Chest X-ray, PA view. Patient: 51 years old, sex M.
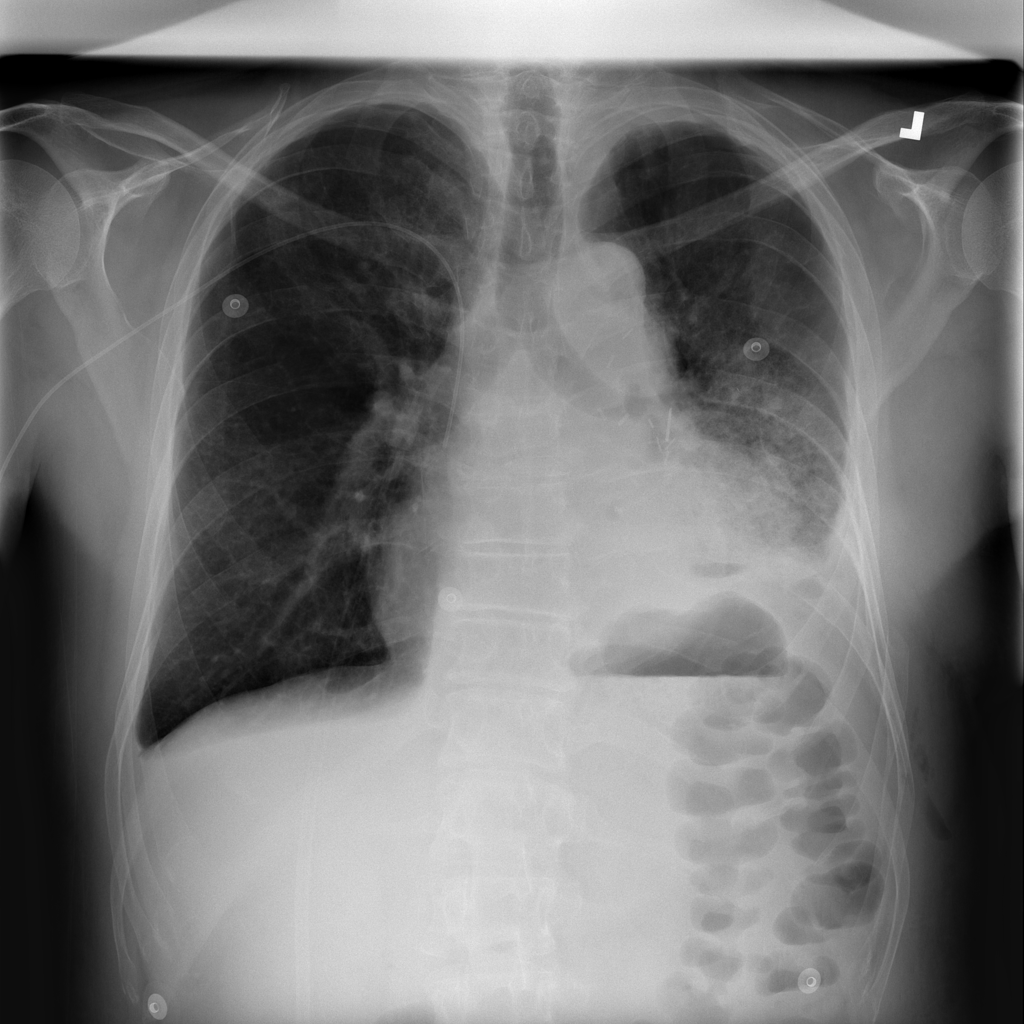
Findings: Consolidation